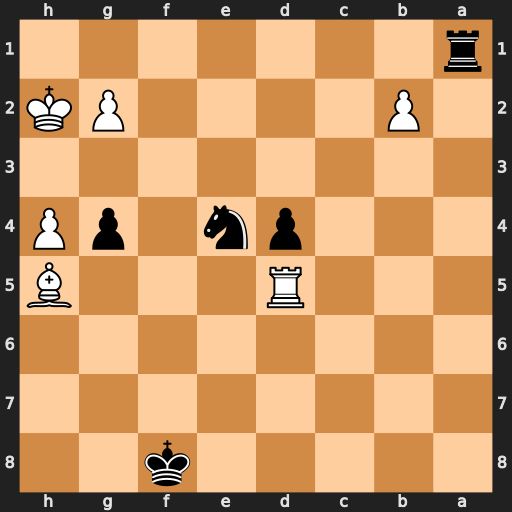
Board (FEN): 5k2/8/8/3R3B/3pn1pP/8/1P4PK/r7
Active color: b
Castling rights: -
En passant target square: -
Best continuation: g3+ Kh3 Rh1+ Kg4 Nf6+ Kxg3 Nxd5